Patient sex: M
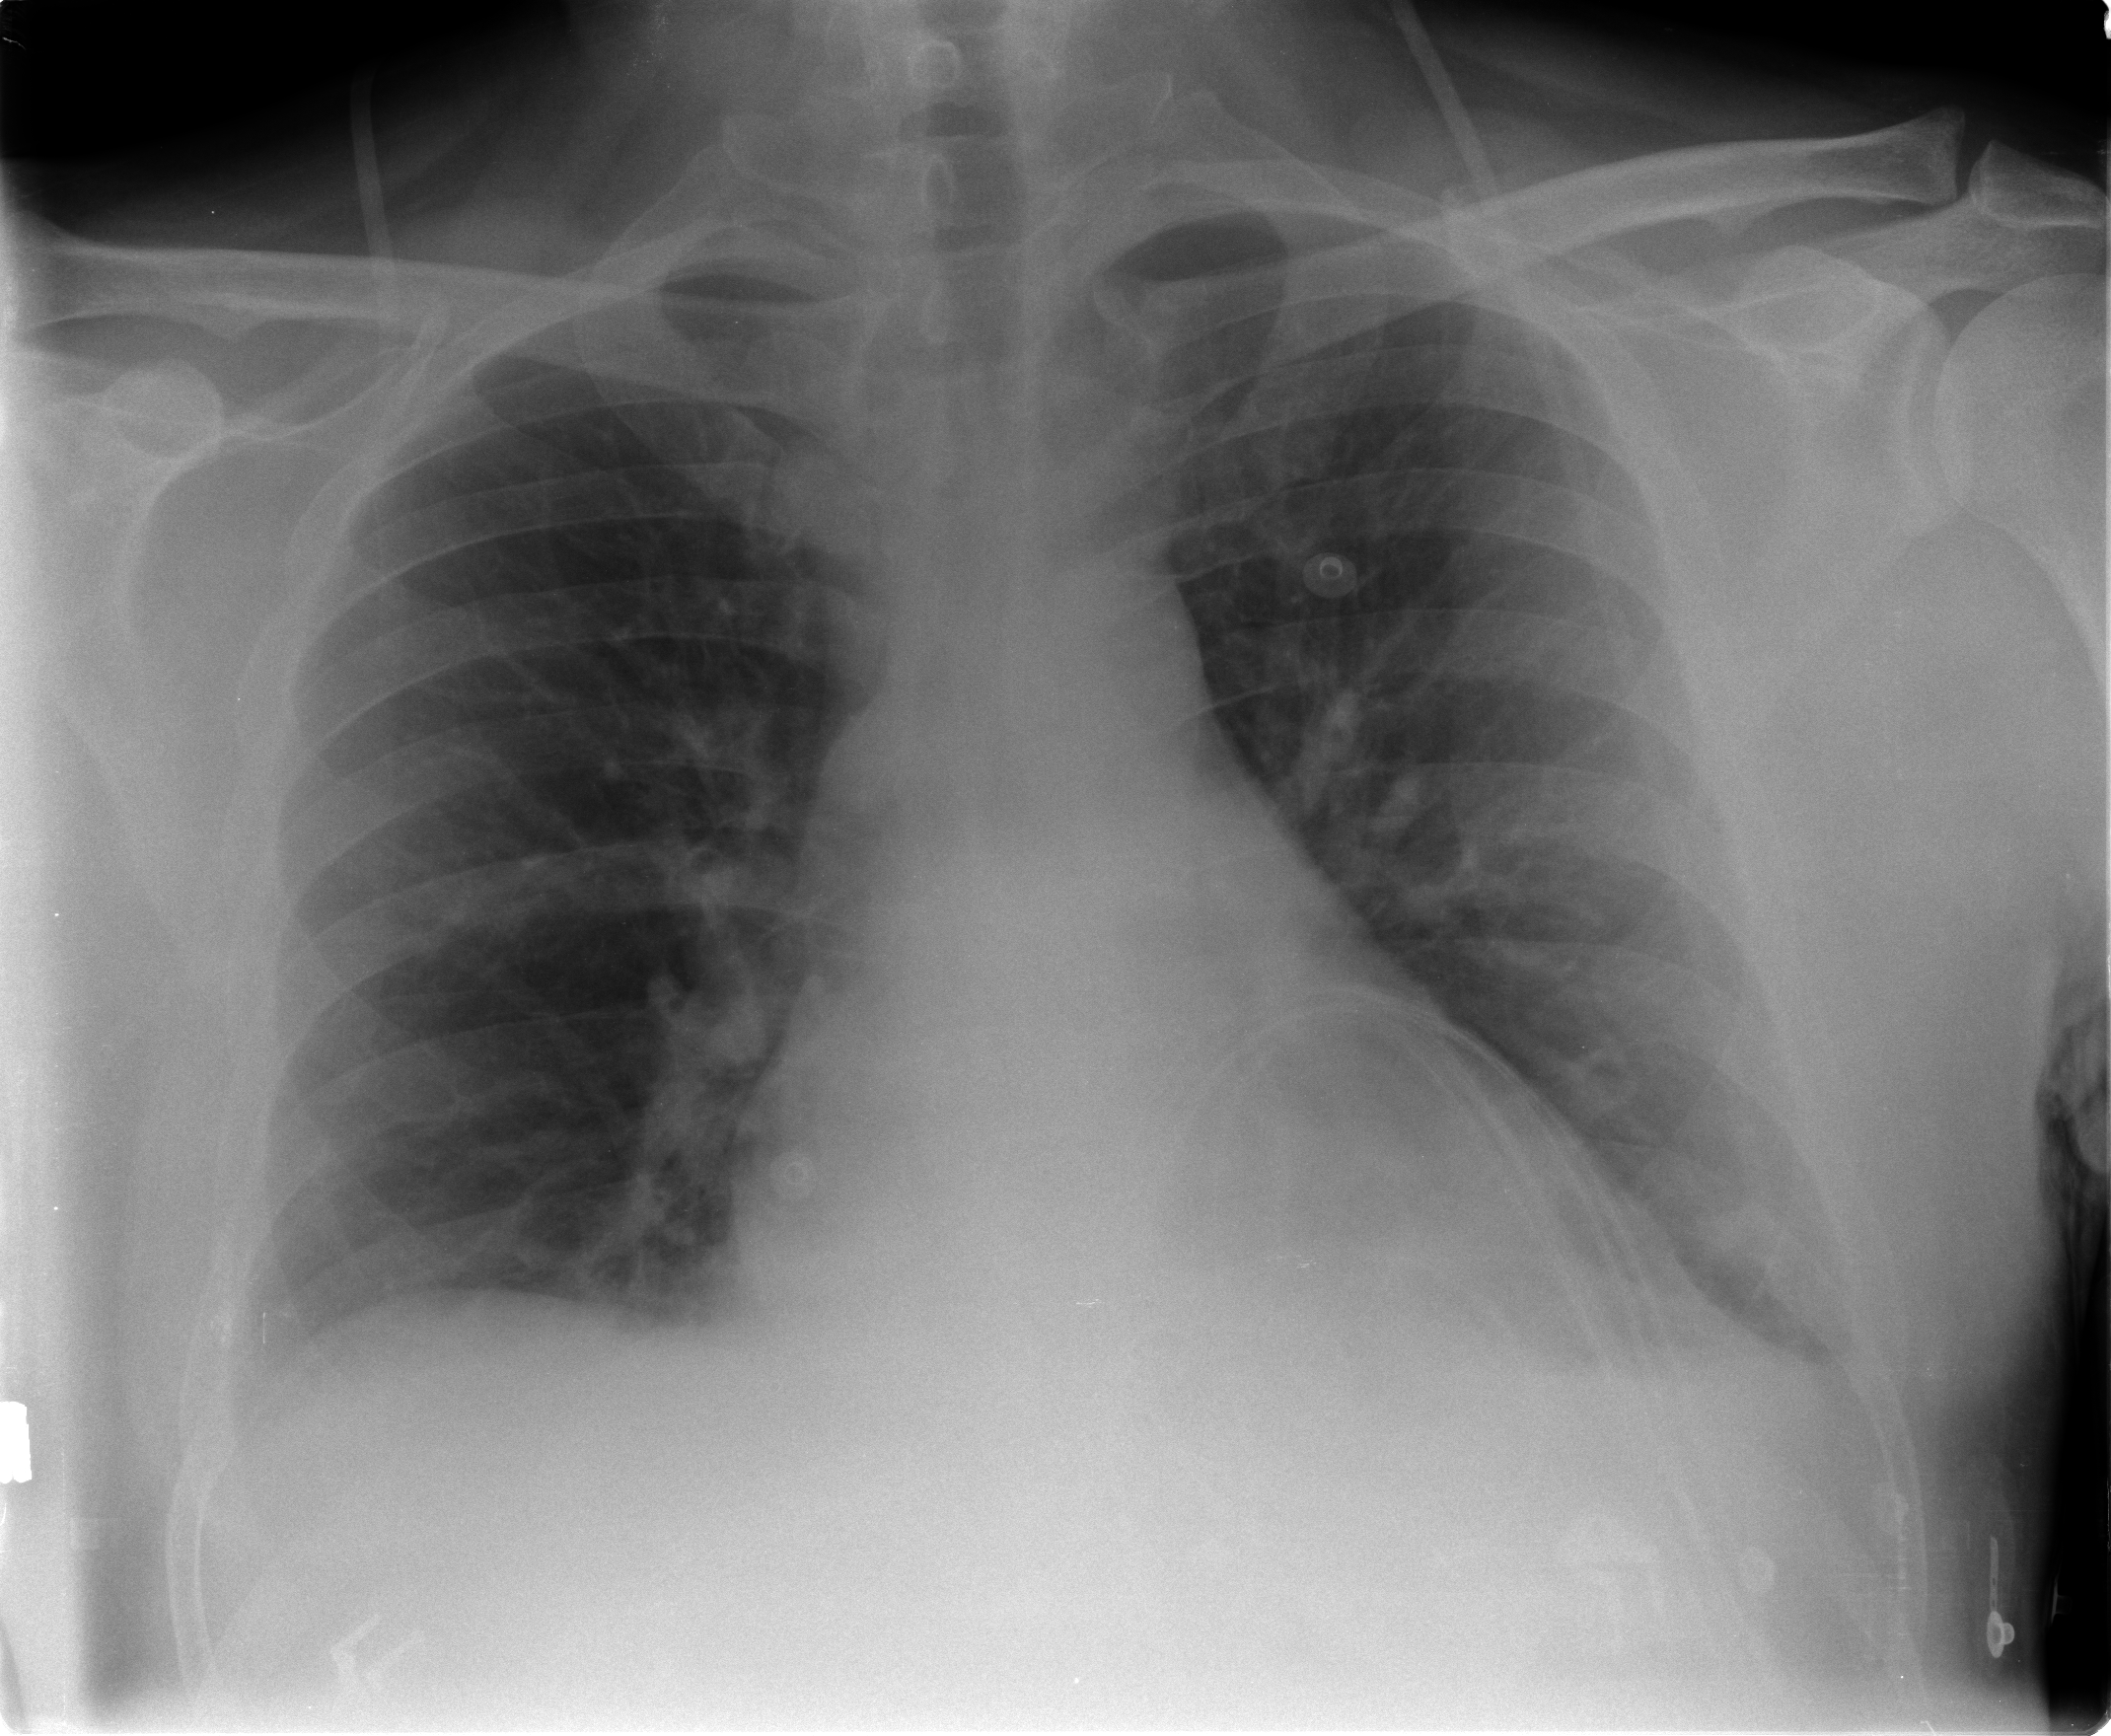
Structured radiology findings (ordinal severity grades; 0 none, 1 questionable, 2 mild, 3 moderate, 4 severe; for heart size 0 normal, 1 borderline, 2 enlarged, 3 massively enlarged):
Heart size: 1
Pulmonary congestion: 0
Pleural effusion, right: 1
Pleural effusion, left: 2
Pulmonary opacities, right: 0
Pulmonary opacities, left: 0
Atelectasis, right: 1
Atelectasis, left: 1